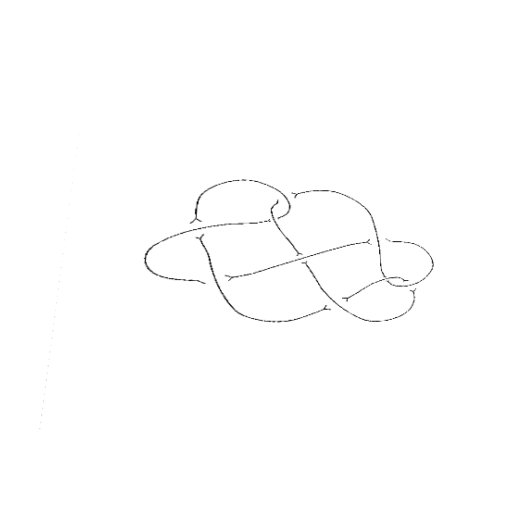
Crossing number: 9